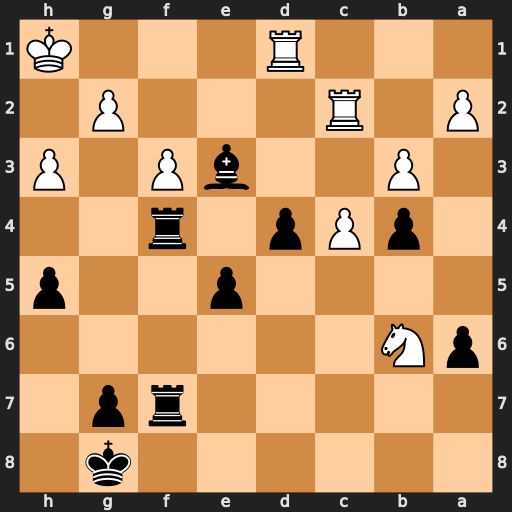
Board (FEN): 6k1/5rp1/pN6/4p2p/1pPp1r2/1P2bP1P/P1R3P1/3R3K
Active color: b
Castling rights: -
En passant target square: -
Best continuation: d3 Rxd3 Bxb6